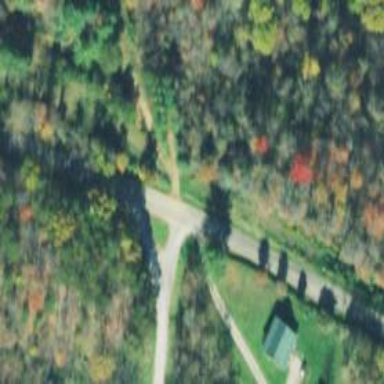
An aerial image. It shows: Tertiary road.